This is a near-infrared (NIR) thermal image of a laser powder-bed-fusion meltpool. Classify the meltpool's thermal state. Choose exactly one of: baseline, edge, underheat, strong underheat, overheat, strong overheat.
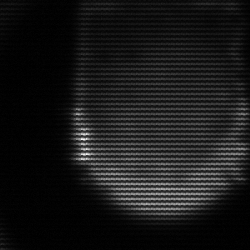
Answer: edge